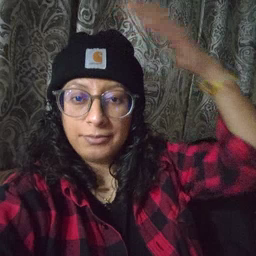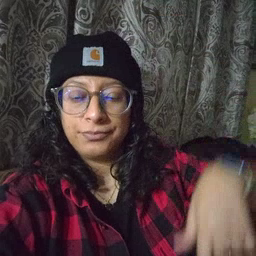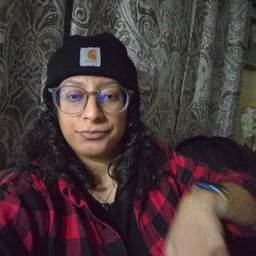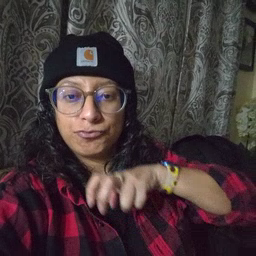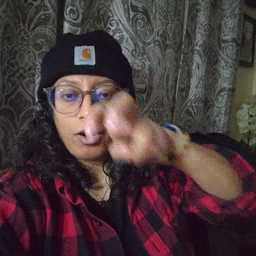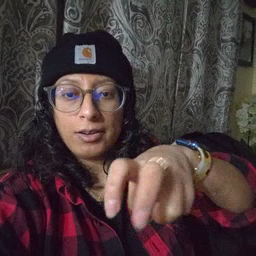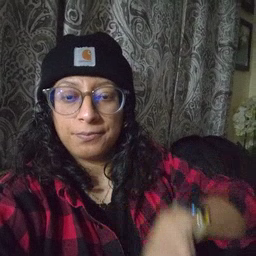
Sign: ride